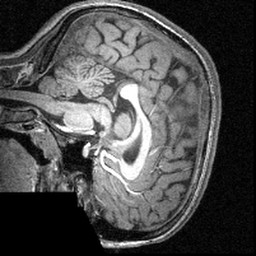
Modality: T1w
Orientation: sagittal
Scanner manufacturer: siemens
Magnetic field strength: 3 T
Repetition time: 1.57 s
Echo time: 0.00304 s